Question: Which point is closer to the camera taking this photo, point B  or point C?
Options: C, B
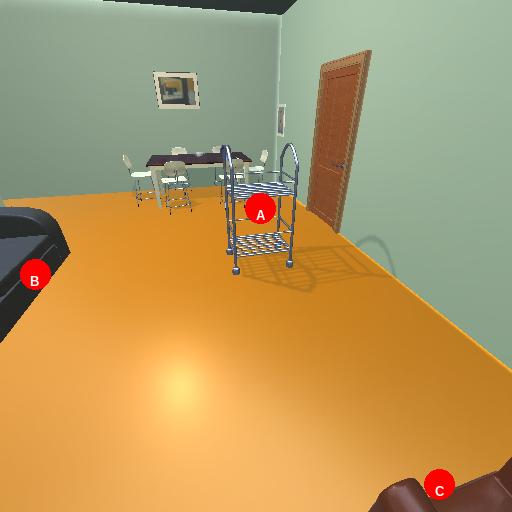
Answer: C